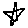
Label: star